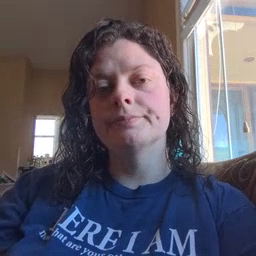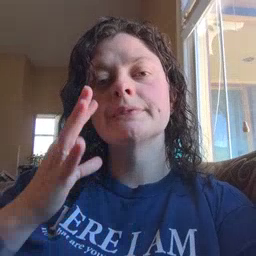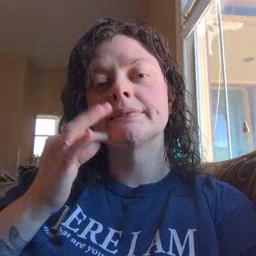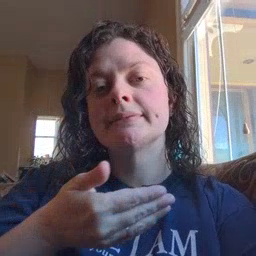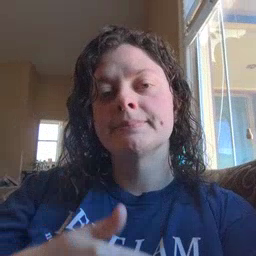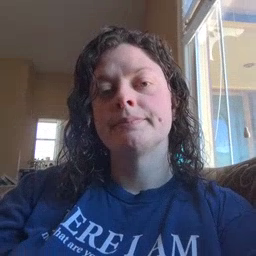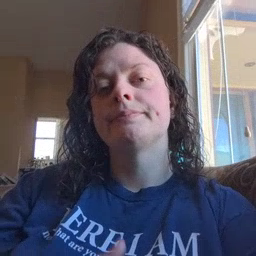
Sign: kitty